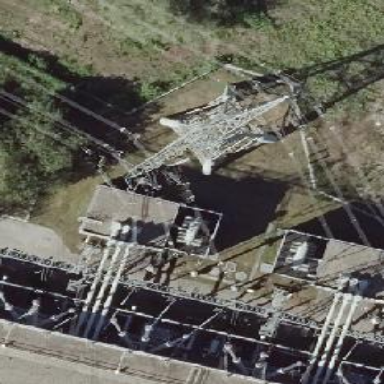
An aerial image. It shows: Three cables at power cable line bay.